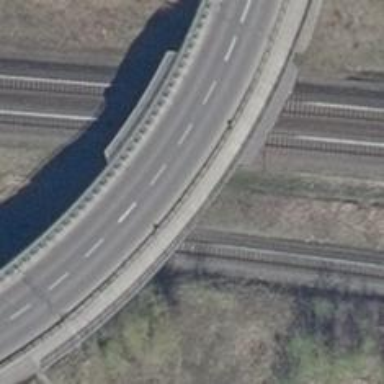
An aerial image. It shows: Paved path on bridge.